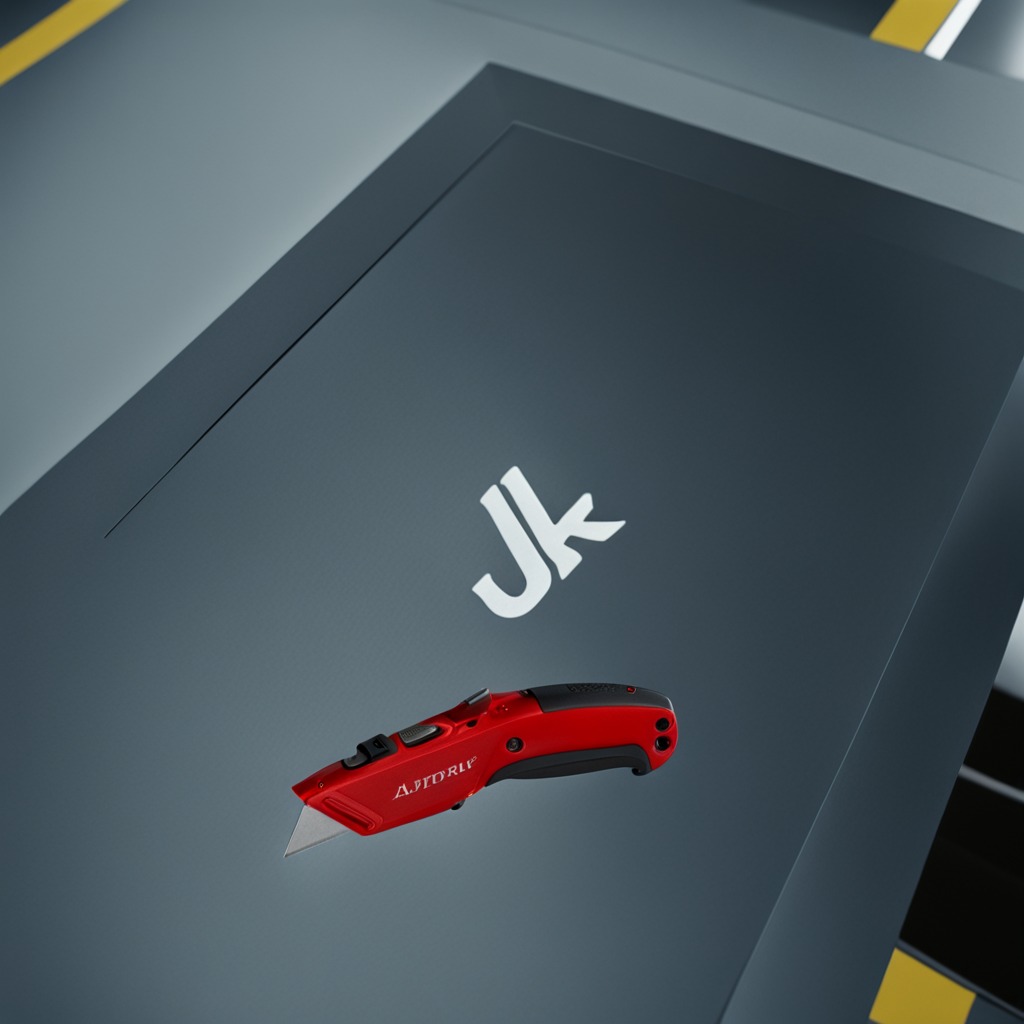
A utility knife lies on the toolbox surface.